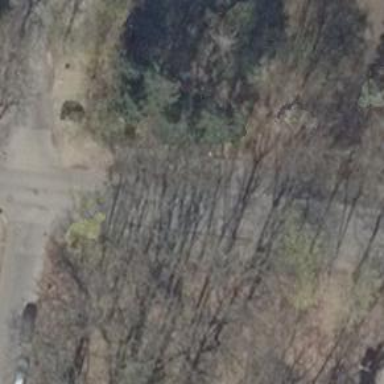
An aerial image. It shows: Residential road.